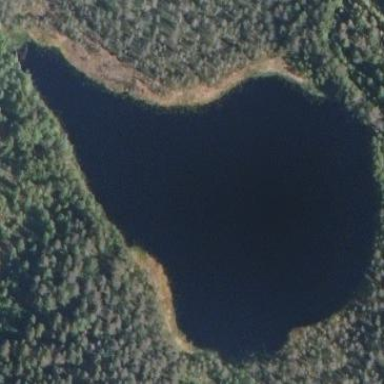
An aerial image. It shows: Beautiful lake surrounded by nature.